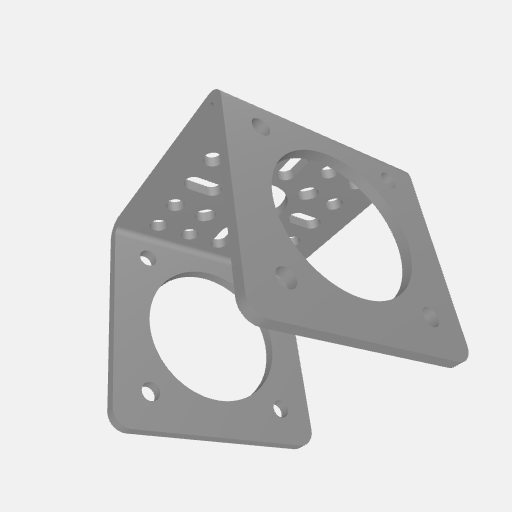
Part: UBracket32Bore